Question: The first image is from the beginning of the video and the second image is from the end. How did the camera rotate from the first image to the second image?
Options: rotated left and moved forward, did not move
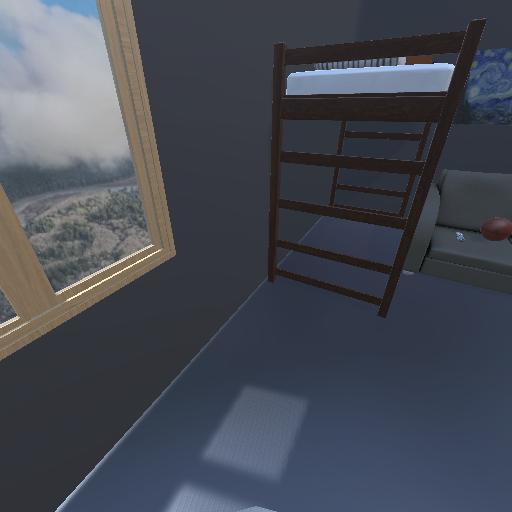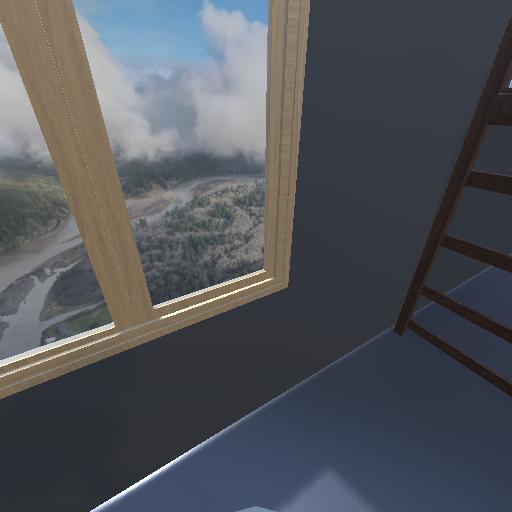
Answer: rotated left and moved forward